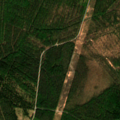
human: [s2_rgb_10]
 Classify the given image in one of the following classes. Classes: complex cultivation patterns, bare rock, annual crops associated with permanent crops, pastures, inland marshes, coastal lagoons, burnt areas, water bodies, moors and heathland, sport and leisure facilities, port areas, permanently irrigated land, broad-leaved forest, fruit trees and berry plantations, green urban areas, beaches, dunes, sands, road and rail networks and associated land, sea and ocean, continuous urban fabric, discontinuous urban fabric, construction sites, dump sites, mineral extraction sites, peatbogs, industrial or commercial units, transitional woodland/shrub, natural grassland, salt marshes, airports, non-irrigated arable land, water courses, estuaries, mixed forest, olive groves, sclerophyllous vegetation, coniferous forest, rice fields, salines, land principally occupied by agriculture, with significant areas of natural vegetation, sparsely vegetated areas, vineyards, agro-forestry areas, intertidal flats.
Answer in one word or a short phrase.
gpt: coniferous forest, mixed forest, transitional woodland/shrub